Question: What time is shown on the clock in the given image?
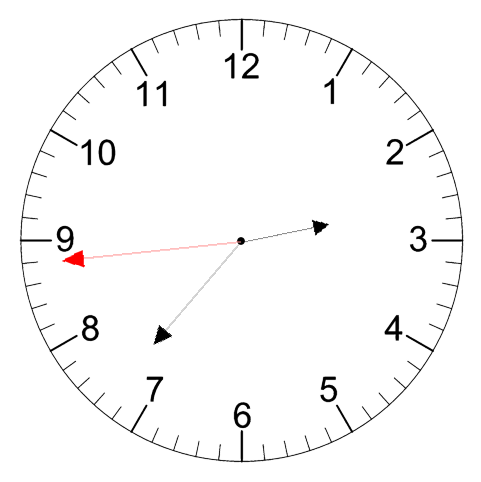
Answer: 02:36:44